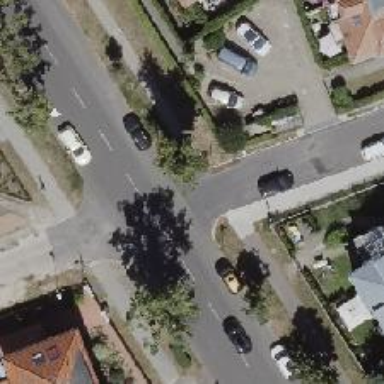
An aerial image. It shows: Smooth asphalt road in residential area.